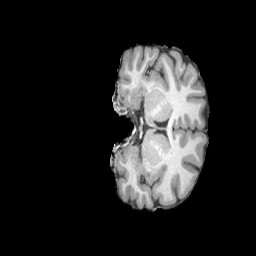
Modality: T1w
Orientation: coronal
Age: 20
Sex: female
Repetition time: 2.3 s
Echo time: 0.0226 s